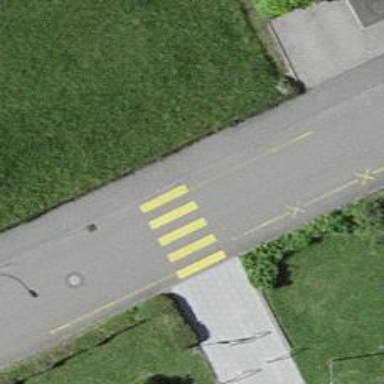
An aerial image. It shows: Uncontrolled zebra crossing with notable zebra markings.